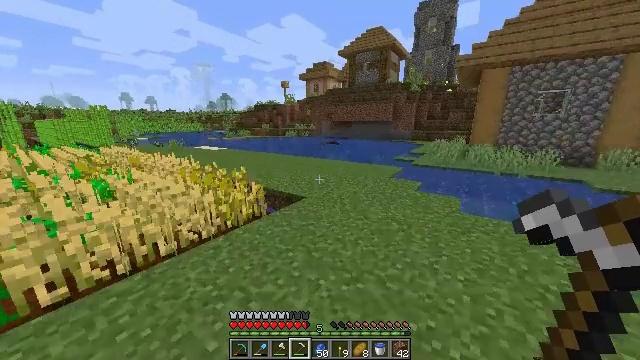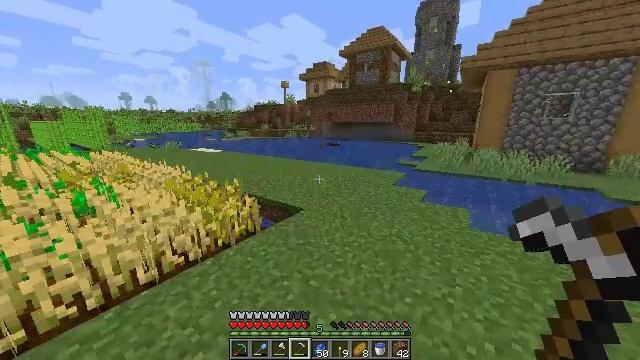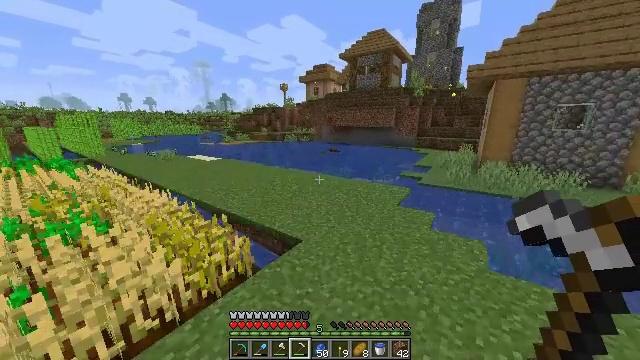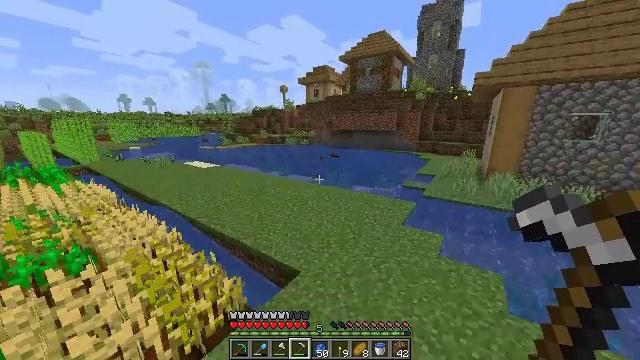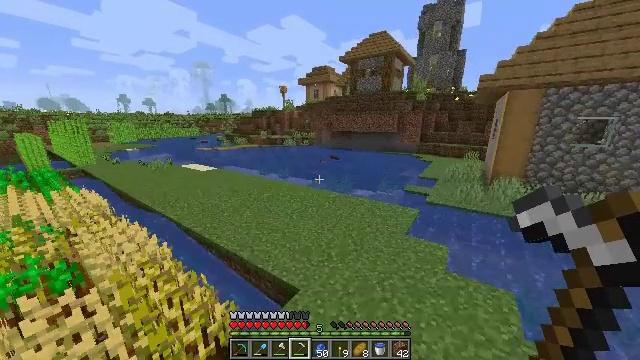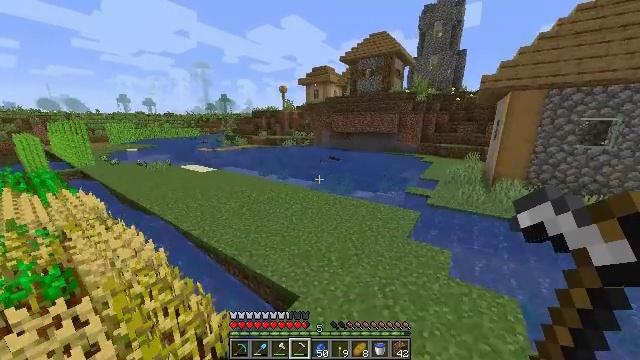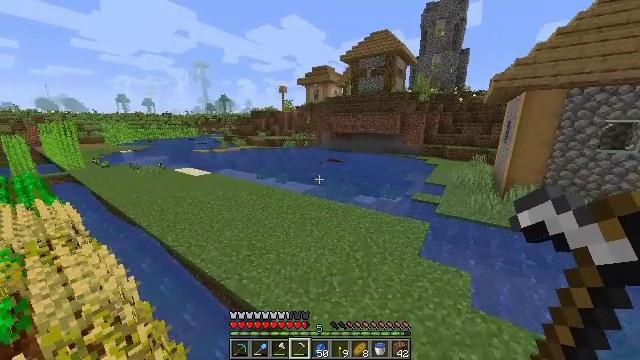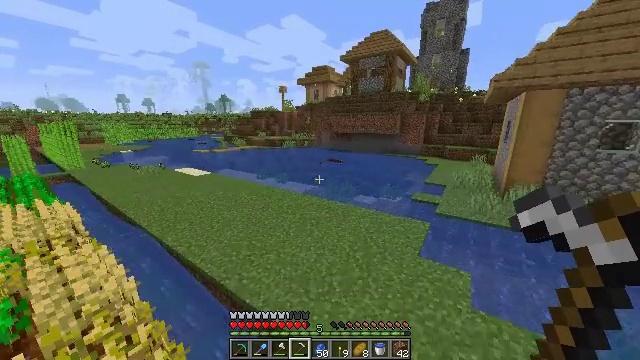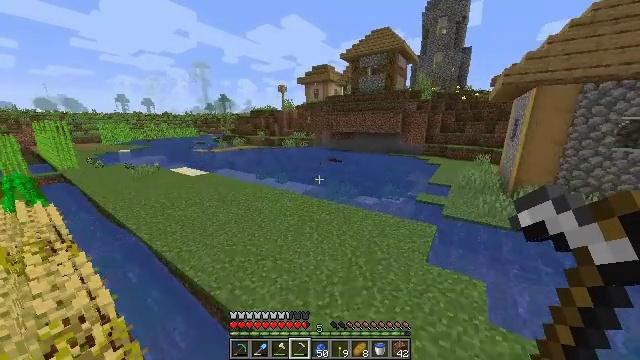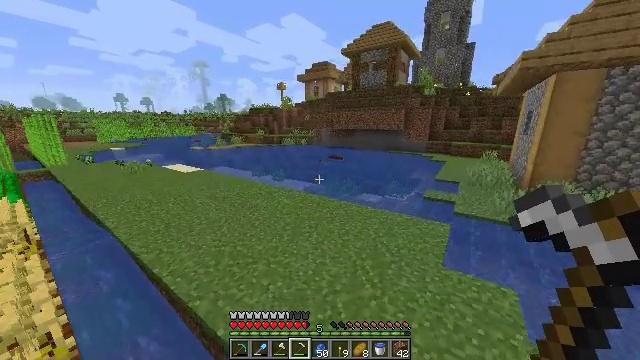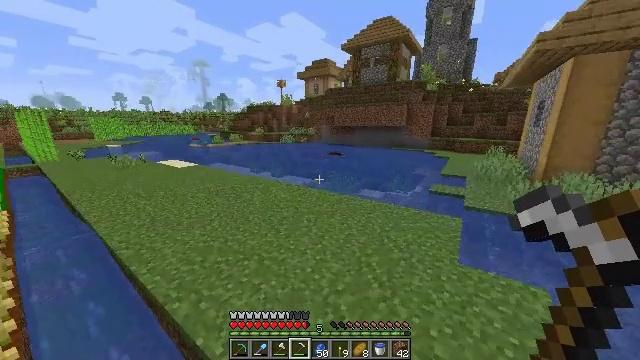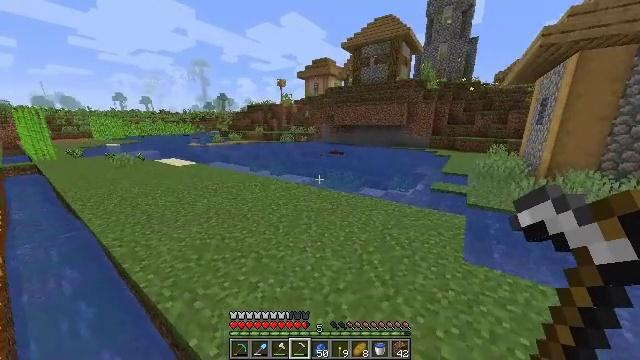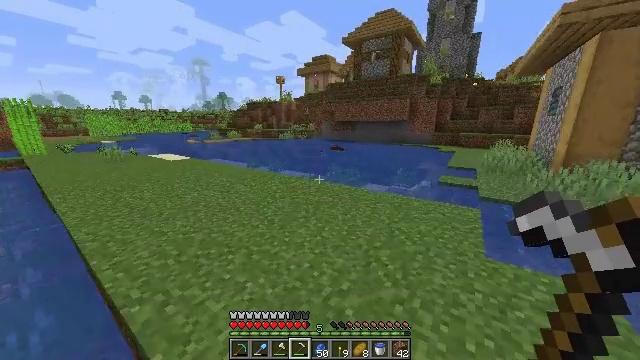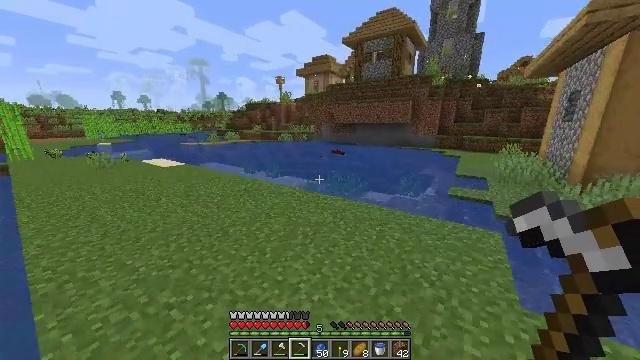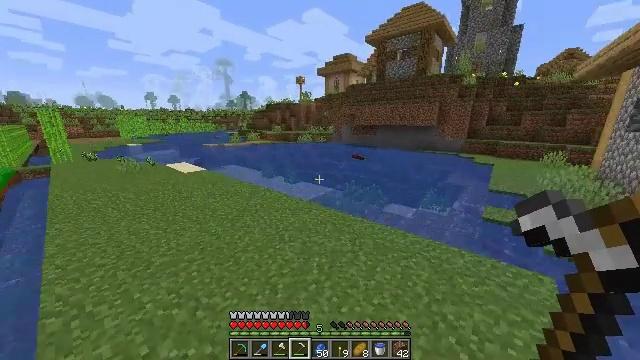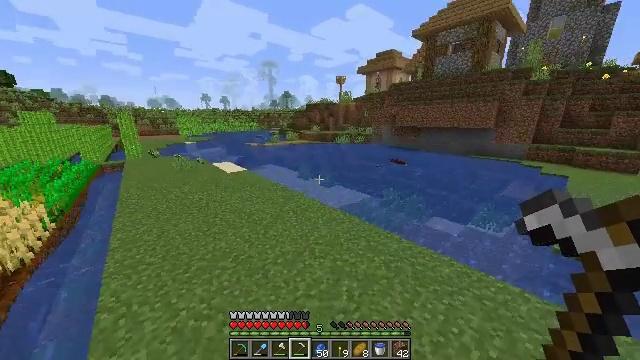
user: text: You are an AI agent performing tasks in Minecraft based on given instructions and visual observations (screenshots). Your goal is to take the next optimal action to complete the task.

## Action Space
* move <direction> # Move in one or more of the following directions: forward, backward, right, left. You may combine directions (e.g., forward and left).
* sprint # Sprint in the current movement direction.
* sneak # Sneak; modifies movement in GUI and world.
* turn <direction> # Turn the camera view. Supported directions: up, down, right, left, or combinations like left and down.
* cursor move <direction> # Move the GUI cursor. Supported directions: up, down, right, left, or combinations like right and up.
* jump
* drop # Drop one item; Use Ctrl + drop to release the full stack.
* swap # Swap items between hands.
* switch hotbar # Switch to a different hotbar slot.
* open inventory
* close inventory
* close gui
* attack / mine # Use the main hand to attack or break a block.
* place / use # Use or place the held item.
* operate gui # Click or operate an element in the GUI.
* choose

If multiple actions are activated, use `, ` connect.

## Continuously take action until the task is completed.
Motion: motion action
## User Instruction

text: Cut down the sugar cane stalks.
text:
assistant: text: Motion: move forward, sprint, jump
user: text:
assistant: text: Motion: move forward, sprint, jump
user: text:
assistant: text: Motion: move forward, sprint, jump
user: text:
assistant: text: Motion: move forward, sprint, jump
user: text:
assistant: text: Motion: move forward, sprint, jump
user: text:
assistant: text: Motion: move forward, sprint, jump
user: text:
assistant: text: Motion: move forward, sprint, jump
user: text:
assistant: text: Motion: move forward, sprint, jump
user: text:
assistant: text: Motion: move forward, sprint, jump
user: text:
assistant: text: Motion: move forward, sprint, jump
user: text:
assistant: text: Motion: move forward, sprint, jump
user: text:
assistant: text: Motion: move forward, sprint, jump
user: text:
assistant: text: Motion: move forward, sprint, jump
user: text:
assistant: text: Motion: move forward, sprint, turn left, jump
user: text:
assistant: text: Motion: move forward, sprint, turn left, jump
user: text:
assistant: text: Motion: move forward, sprint, turn left, jump
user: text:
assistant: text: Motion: move forward, sprint, turn left, jump
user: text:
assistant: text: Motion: move forward, sprint, turn left, jump
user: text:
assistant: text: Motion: move forward, sprint, turn left, jump
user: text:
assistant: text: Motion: move forward, sprint, jump
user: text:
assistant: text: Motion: move forward, sprint, jump
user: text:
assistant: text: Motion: move forward, sprint, jump
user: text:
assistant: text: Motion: move forward, sprint, jump
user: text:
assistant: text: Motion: move forward, sprint, turn left, jump
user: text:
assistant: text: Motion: move forward, sprint, turn left, jump
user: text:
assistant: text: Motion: move forward, sprint, turn left, jump
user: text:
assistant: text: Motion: move forward, sprint, turn left, jump
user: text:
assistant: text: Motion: move forward, sprint, jump
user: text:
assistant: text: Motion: move forward, sprint, jump
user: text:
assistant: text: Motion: move forward, sprint, jump